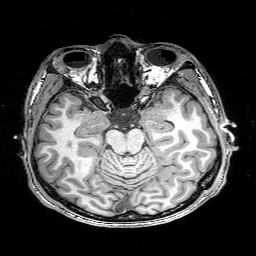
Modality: T1w
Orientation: coronal
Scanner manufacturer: siemens
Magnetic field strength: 3 T
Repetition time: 2.25 s
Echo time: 0.00418 s